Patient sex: F
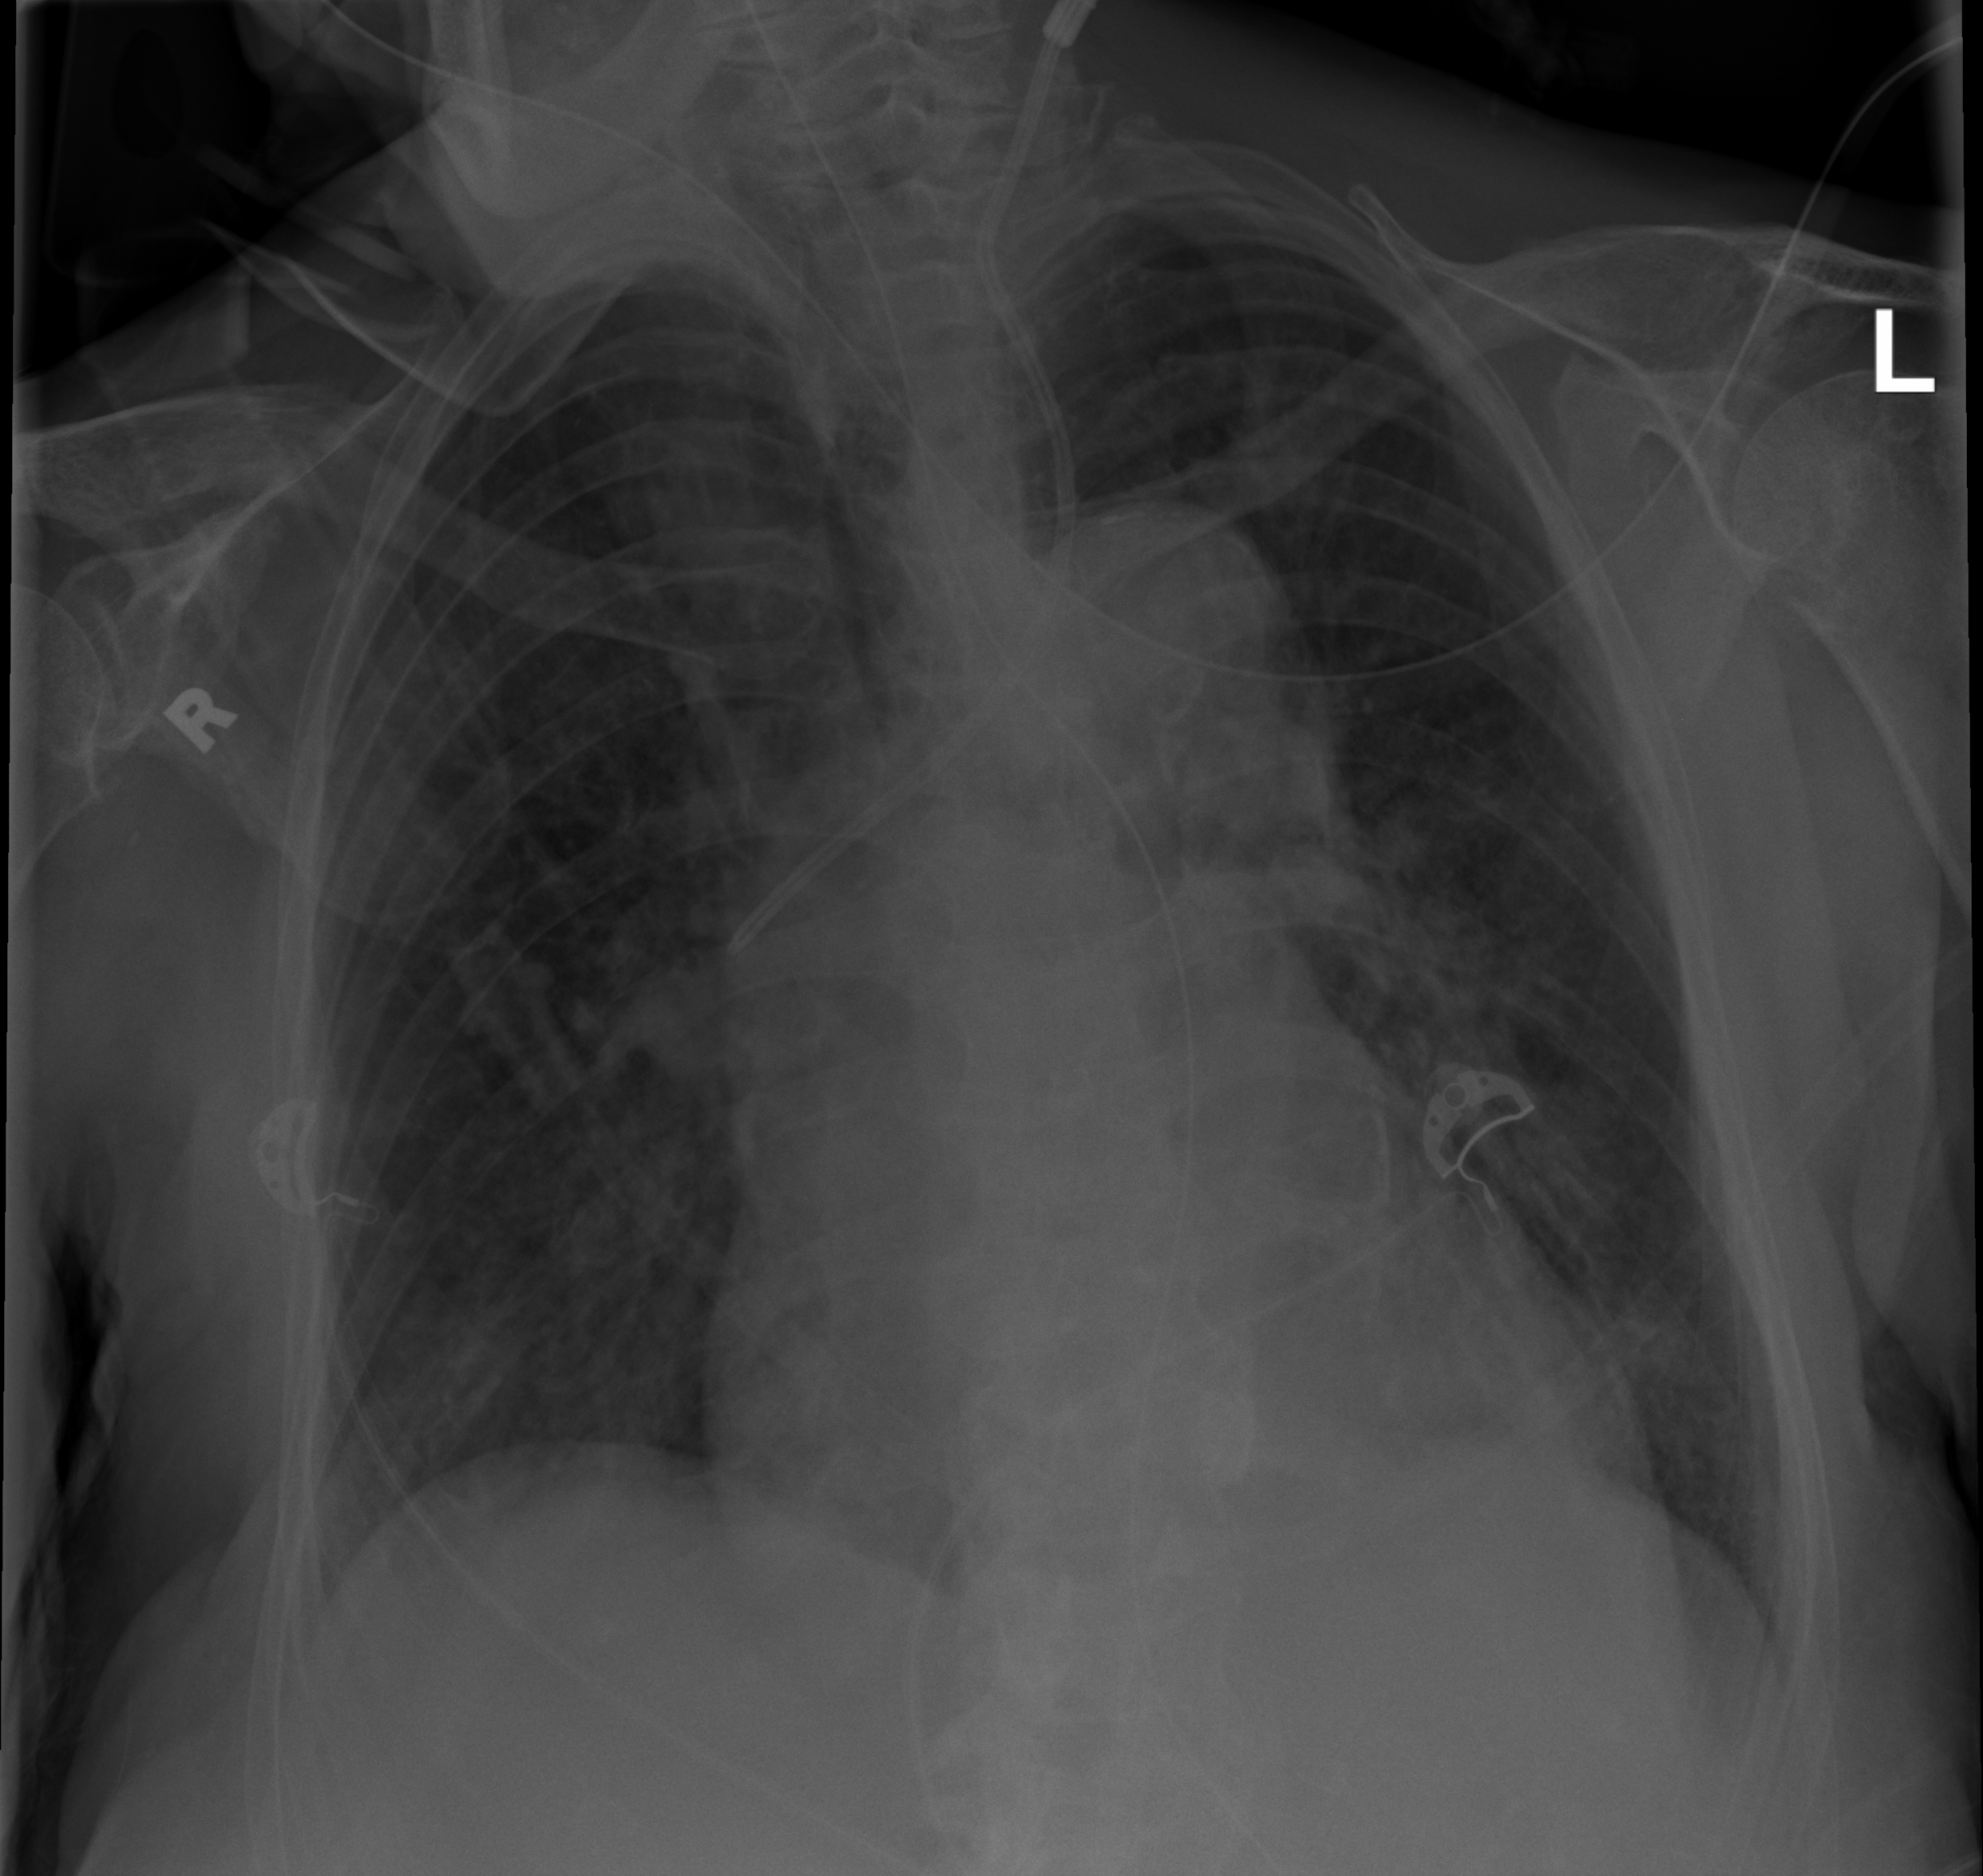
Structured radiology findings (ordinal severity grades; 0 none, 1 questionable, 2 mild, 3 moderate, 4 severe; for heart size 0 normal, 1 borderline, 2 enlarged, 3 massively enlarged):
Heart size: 0
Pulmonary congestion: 2
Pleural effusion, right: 0
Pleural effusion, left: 0
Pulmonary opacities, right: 3
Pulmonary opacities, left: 2
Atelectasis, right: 0
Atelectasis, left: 2